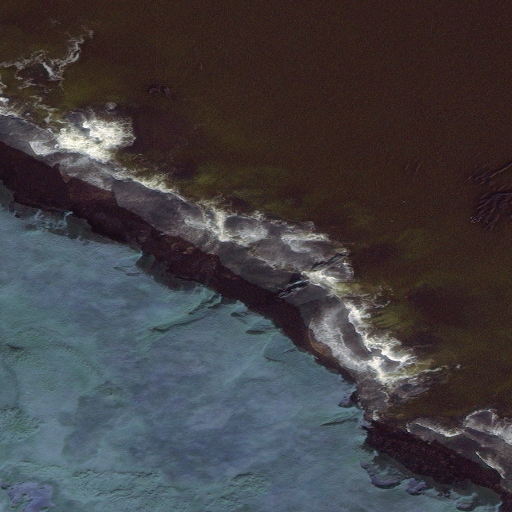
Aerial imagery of beach in Alaska named Aknaangix containing only unknown